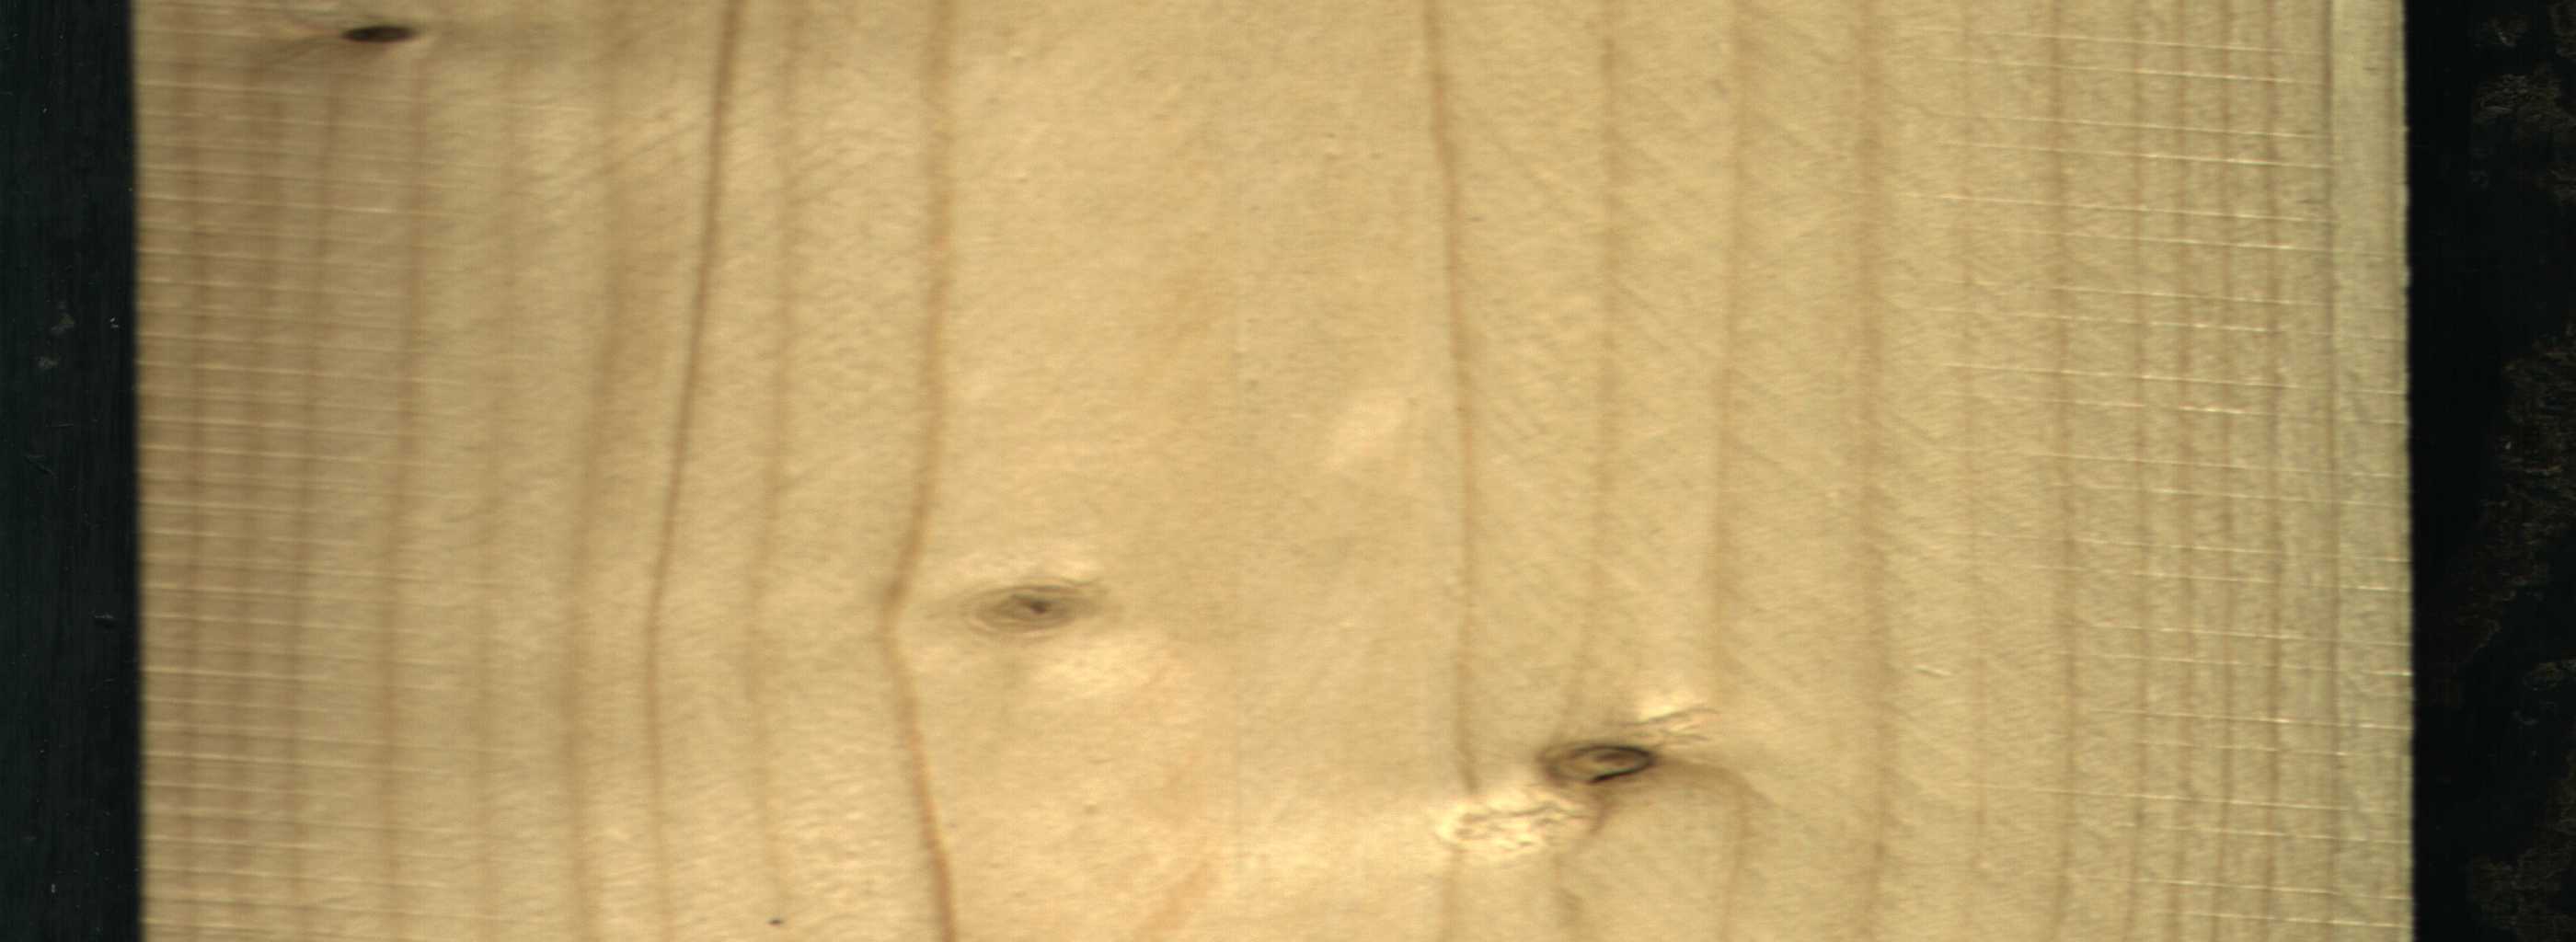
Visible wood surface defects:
Live_Knot
Live_Knot
Live_Knot